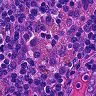
Metastatic tissue present: no